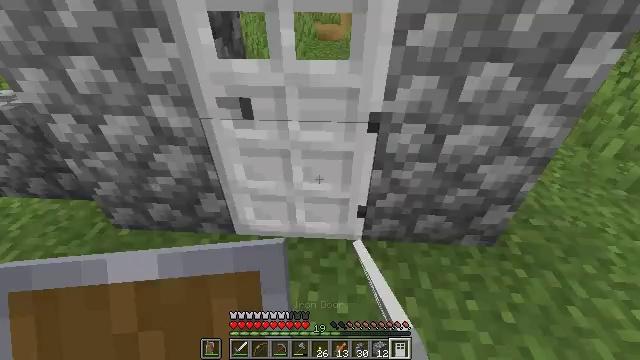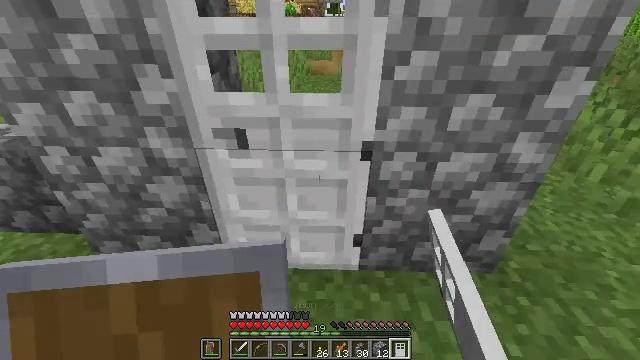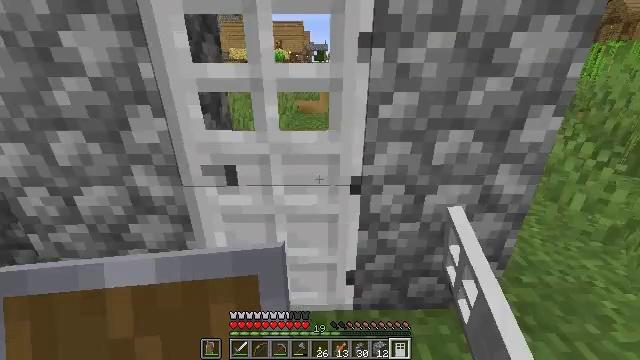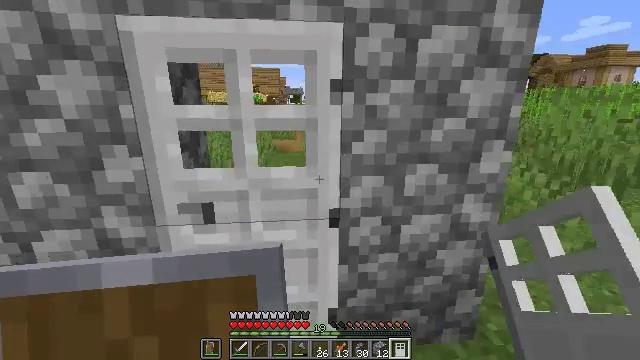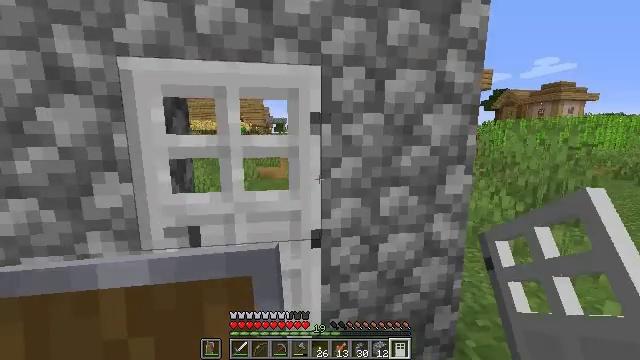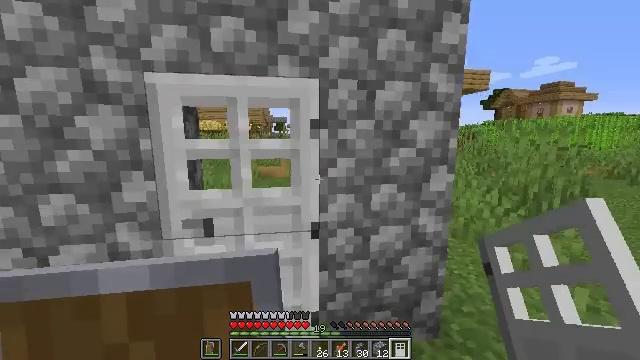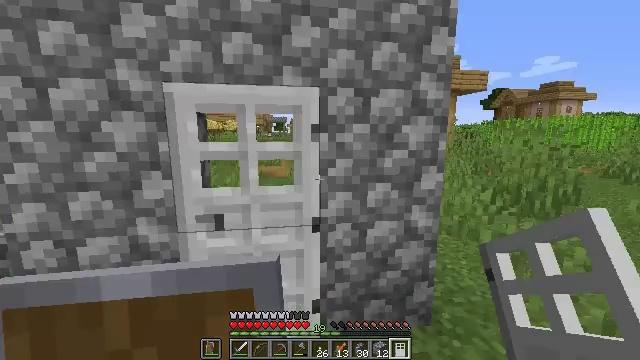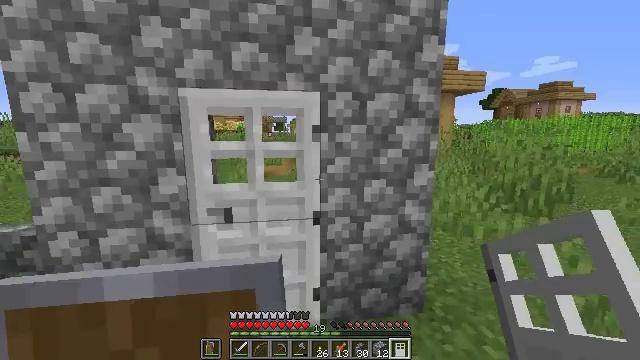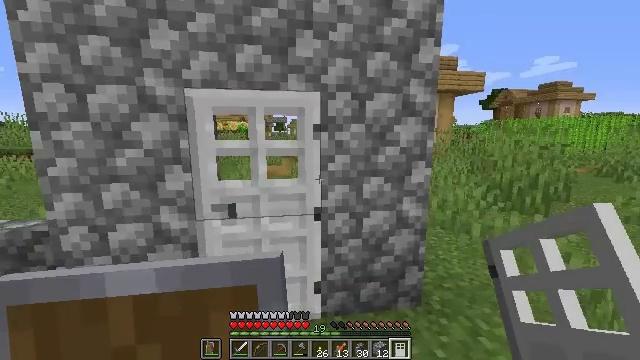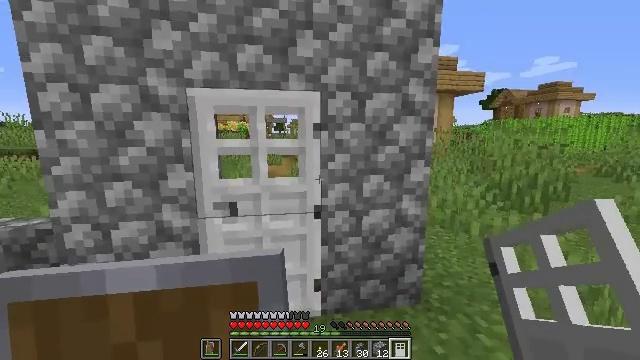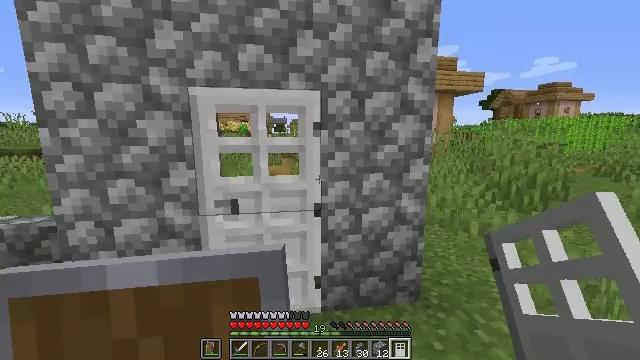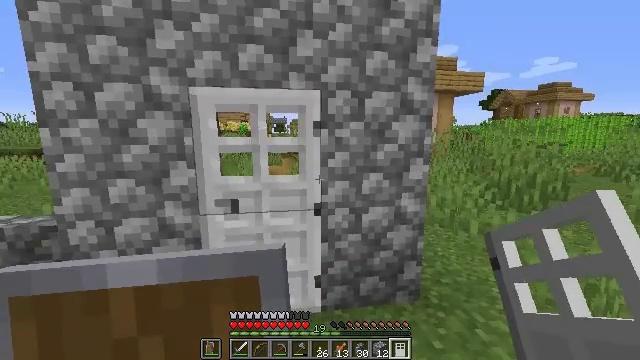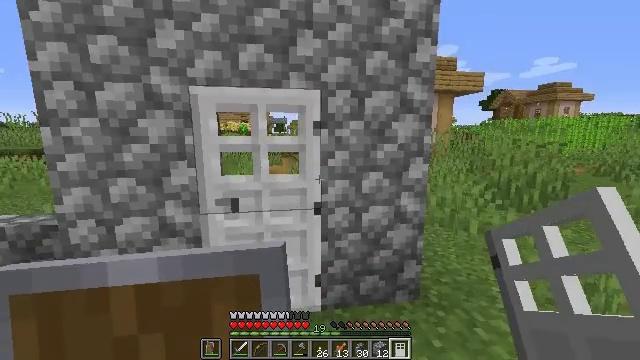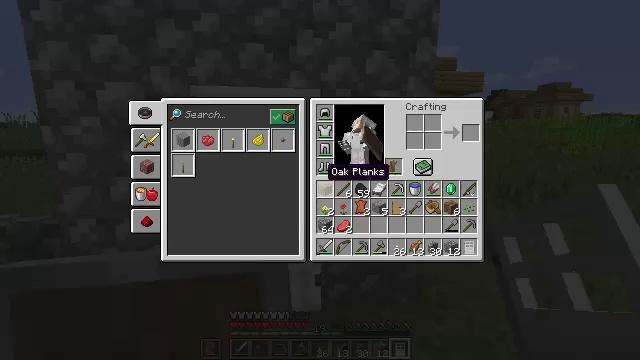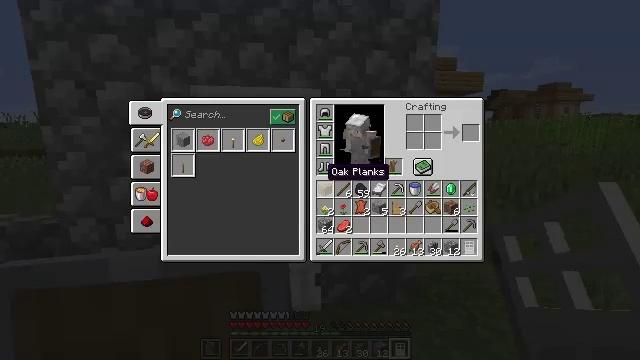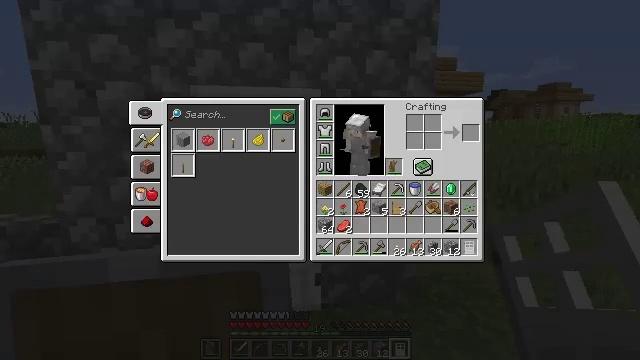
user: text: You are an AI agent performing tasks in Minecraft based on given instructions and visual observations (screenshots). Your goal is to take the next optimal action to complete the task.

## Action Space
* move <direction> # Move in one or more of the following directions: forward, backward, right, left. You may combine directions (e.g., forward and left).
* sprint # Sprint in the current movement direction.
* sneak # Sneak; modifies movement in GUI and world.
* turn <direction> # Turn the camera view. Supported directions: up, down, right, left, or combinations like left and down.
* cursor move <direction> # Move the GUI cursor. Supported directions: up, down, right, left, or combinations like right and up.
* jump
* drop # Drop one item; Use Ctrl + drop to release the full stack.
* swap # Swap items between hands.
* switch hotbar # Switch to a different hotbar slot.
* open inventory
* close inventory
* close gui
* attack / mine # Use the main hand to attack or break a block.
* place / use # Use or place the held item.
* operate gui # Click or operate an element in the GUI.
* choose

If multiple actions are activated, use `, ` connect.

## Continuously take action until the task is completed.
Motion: motion action
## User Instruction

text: Attack the iron door to collect it.
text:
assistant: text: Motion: turn right and up
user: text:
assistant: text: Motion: turn right and up
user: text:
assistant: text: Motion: move back, turn right and up
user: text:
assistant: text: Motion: move back, turn right and up
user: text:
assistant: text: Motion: move back
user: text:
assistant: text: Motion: move back
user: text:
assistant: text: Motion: no_op
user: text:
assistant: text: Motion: no_op
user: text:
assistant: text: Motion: no_op
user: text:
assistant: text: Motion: no_op
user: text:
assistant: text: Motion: no_op
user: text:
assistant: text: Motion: no_op
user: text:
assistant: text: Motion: open inventory
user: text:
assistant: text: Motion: open inventory
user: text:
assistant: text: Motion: cursor move right, open inventory
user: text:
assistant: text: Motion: cursor move right and down
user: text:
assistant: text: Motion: cursor move right and down
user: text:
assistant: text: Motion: no_op
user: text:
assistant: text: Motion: no_op
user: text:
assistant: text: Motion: no_op
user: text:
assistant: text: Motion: cursor move down
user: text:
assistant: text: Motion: cursor move down
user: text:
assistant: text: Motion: no_op
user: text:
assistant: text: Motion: no_op
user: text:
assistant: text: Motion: sneak
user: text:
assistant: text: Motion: sneak
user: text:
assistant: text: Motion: sneak
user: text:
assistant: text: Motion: sneak, operate gui
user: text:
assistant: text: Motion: sneak, operate gui
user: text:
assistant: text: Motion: sneak